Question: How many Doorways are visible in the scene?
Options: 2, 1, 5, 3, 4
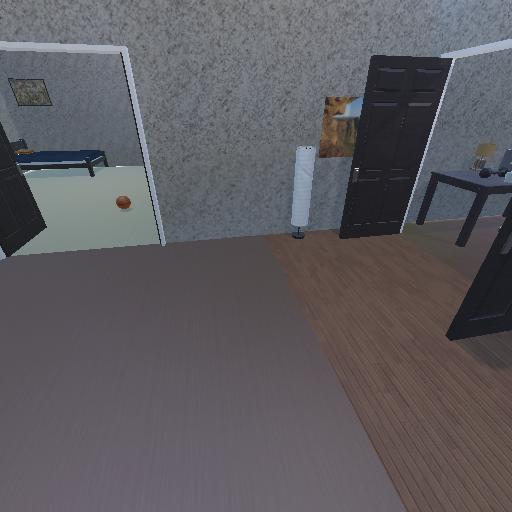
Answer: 2